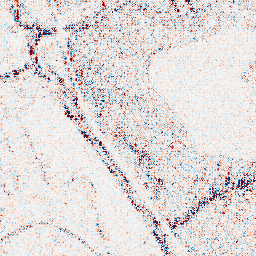
Category: wavelet
Decomposition family: wavelet_dwt
Decomposition parameters: wavelet: coif2
level: 1
Upsampling method: quadratic
Upsampling parameters: scale: 4
Upsampling scale: 4